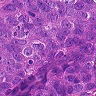
Metastatic tissue present: yes